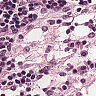
Metastatic tissue present: no